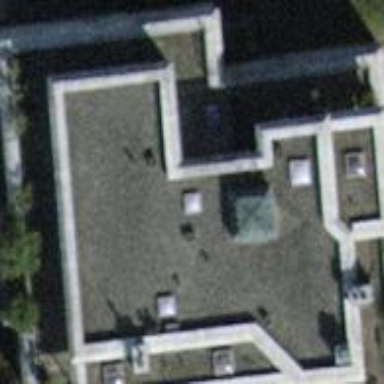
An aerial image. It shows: Balcony as part of building.